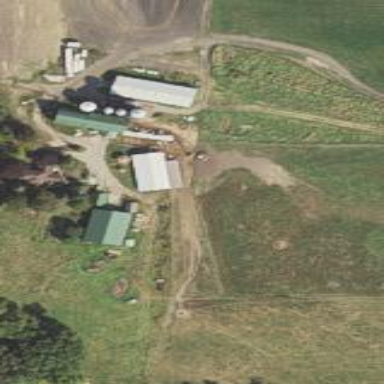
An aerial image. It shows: Farmyard area.